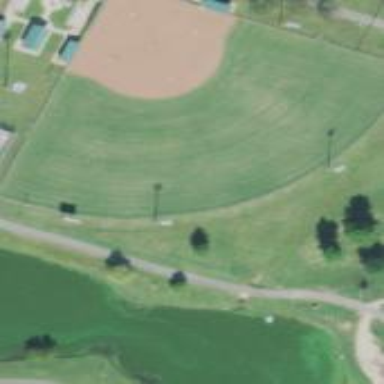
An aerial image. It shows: Softball pitch for leisure land activities.